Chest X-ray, PA view. Patient: 42 years old, sex F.
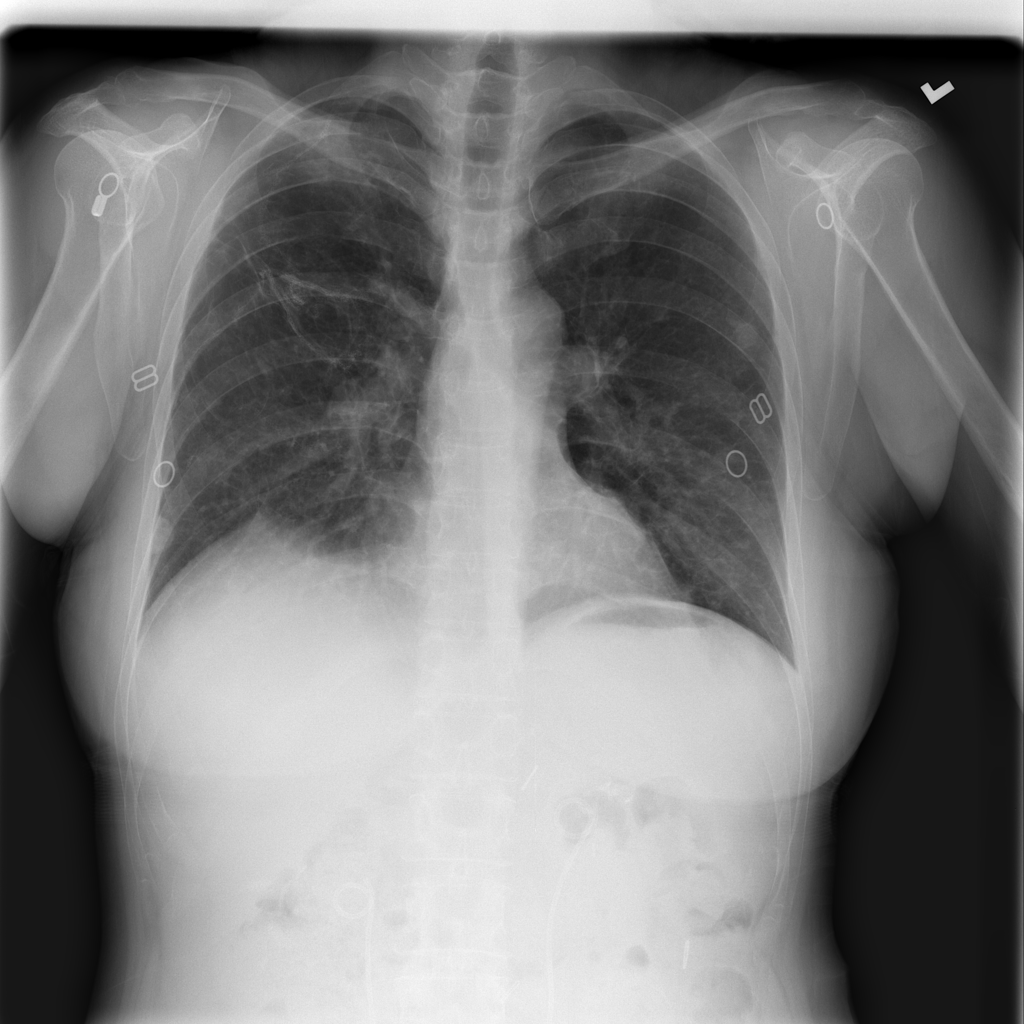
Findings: Nodule, Pneumothorax